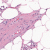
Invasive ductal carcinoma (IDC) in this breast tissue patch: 0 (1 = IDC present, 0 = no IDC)